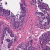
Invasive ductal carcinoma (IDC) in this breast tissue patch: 0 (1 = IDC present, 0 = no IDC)